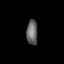
Tissue: lung
Cell type: Endothelial cells
Senescence score: 0.5562
Nuclear area (px): 272
Mean DAPI intensity: 101.382